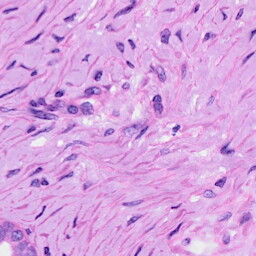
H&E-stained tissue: Ovarian